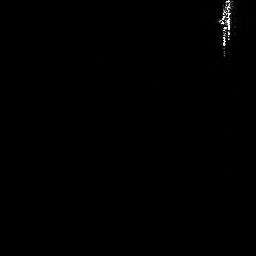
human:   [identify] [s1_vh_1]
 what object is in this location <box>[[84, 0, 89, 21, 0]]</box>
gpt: <ref>1 medium ship at the top right</ref>